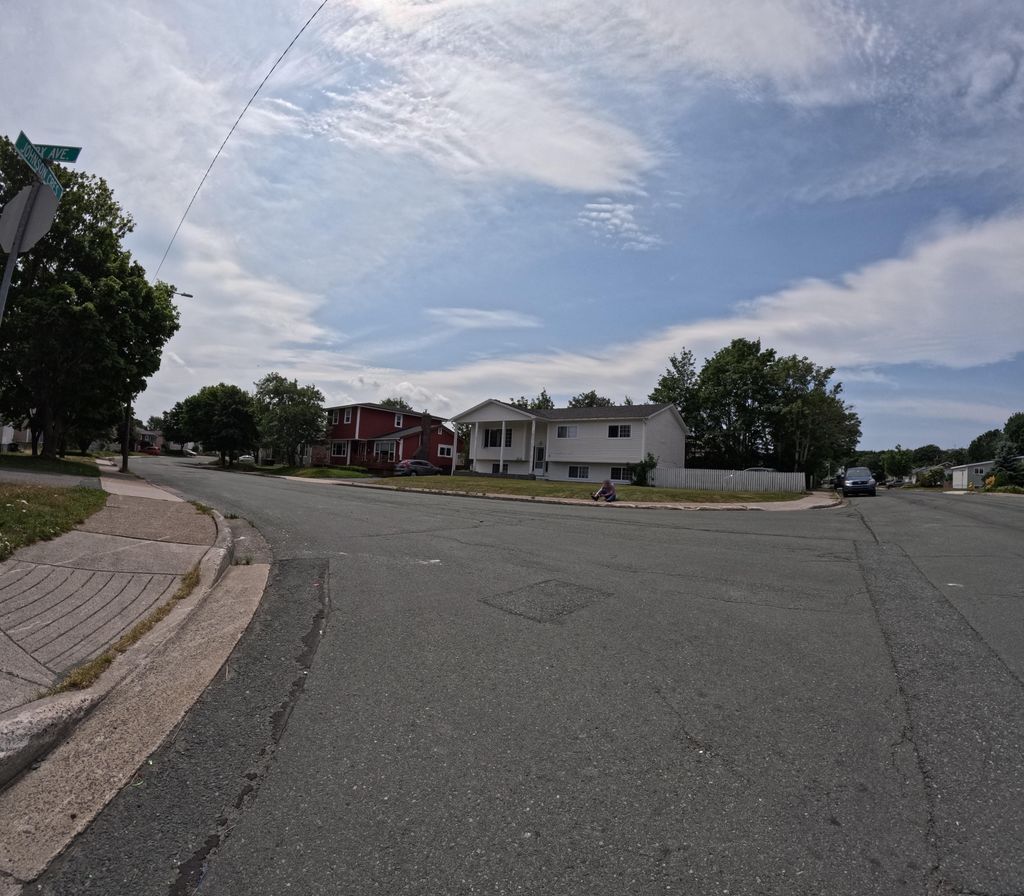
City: st_johns